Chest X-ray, AP view. Patient: 51 years old, sex M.
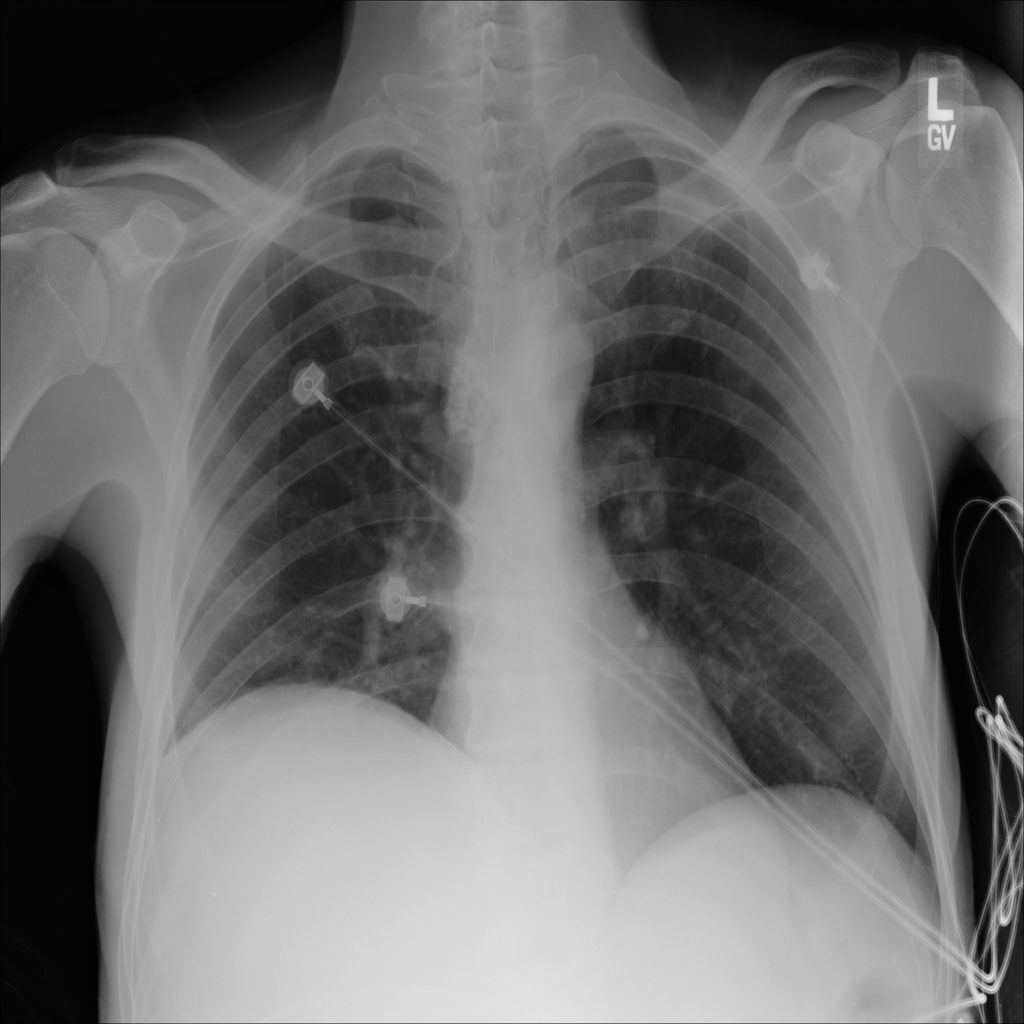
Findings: Infiltration